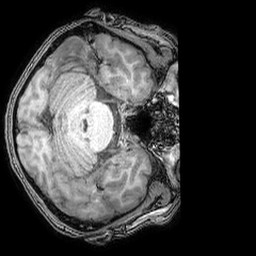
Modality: T1w
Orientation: axial
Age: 19
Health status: ill
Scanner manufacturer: philips
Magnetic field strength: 3 T
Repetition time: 0.007 s
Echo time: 0.0035 s